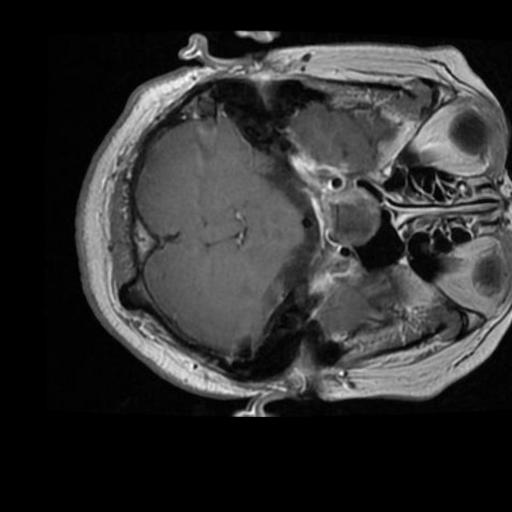
Label: brain_tumor